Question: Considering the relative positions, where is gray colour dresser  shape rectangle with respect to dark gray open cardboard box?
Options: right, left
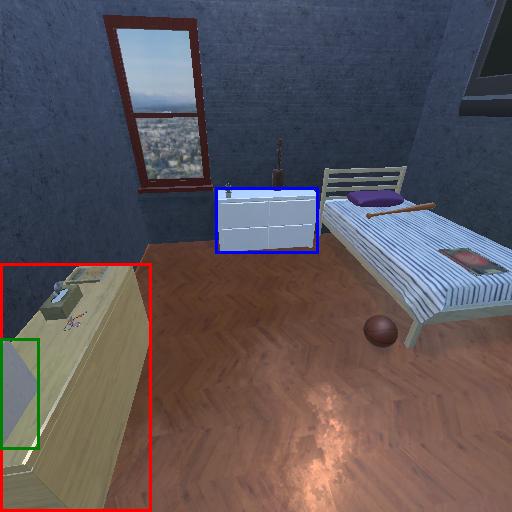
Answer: right